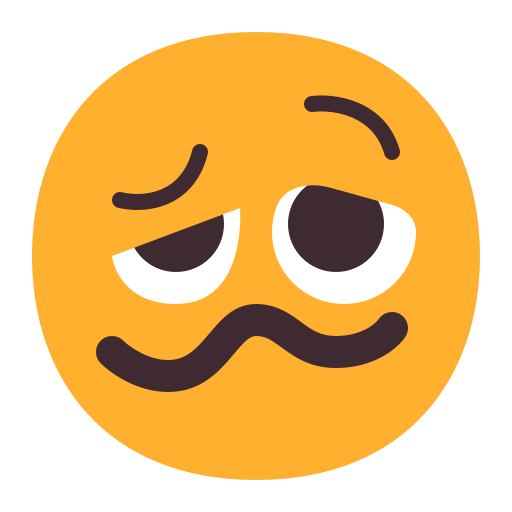
woozy face flat